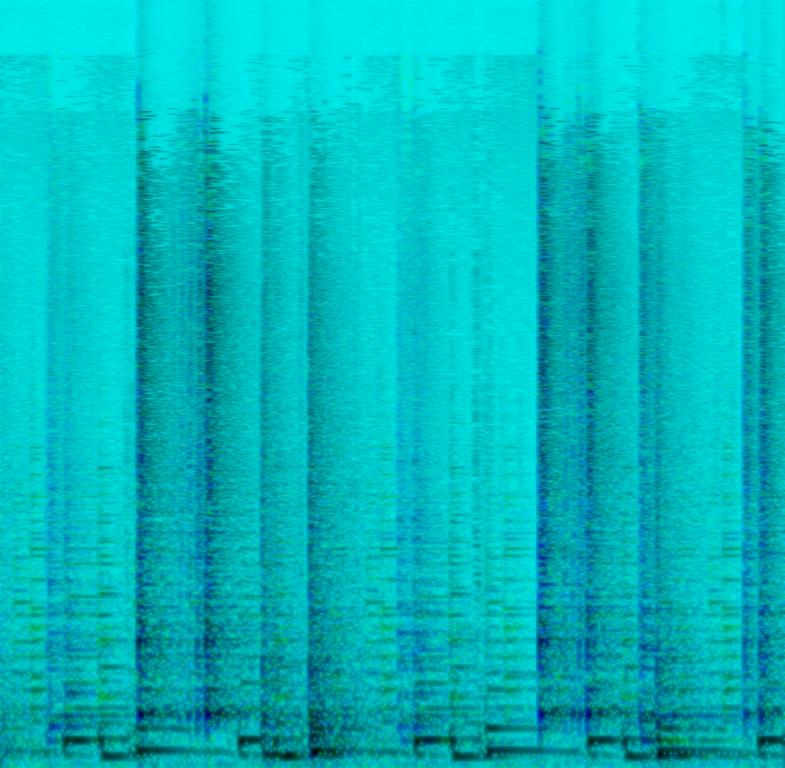
This song is a lively Jazz instrumental. The tempo is medium with a spirited piano harmony, syncopated drum rhythm and groovy bass lines. The music is ambient, lively, engaging and catchy with complex chords, irregular beats, improvisations , syncopation and creative freedom for improvisations.